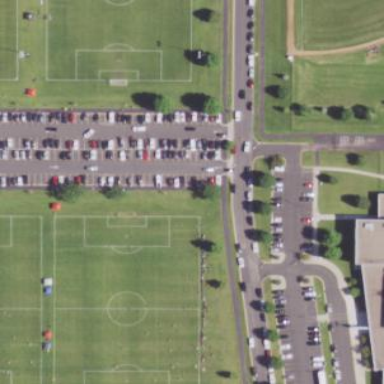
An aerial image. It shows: Soccer pitch for leisureland activities.